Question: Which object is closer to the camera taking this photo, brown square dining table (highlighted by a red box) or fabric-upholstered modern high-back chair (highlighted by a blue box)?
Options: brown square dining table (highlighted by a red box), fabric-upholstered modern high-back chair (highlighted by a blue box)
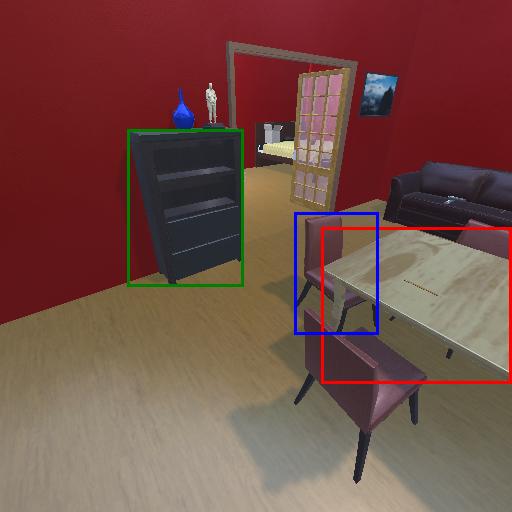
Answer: brown square dining table (highlighted by a red box)